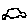
Label: car